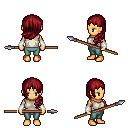
a pixel art fantasy rpg character, female body template, human, tanned skin, white sleeveless shirt, teal pants, brunette left-swept hairstyle, white cloth bracers, spear, four views (front, back, left, right), 2x2 character sprite sheet, small pixel art, hard edges, no anti-aliasing